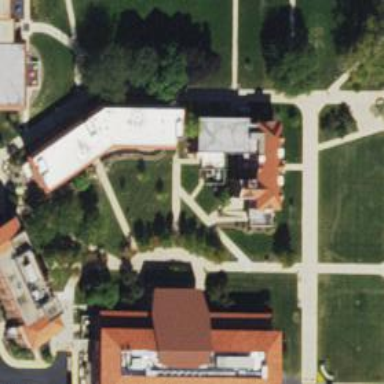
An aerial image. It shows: View of university building.